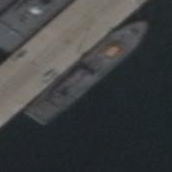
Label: civil